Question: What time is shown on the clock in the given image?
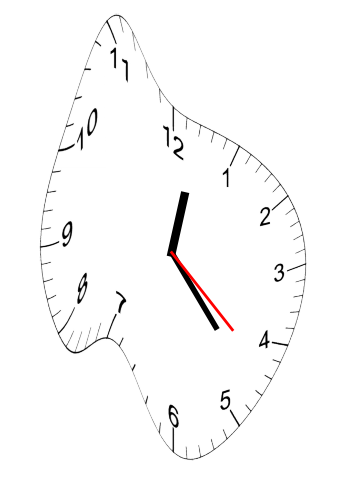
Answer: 12:23:22